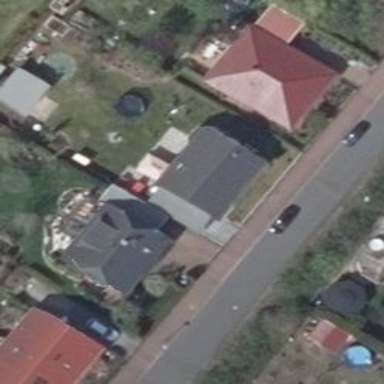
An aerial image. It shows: Simple and straightforward house.